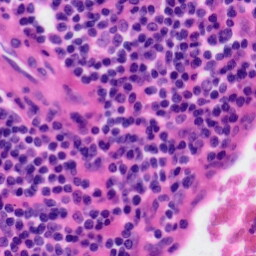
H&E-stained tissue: Tonsil